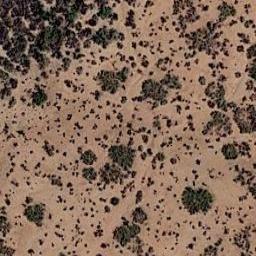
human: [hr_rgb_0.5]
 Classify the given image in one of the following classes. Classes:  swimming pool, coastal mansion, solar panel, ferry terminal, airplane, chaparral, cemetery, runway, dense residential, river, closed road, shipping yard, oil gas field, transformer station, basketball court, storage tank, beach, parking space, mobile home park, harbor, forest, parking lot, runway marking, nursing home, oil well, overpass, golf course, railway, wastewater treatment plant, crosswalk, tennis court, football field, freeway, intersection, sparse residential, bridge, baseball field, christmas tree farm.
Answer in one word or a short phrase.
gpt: chaparral